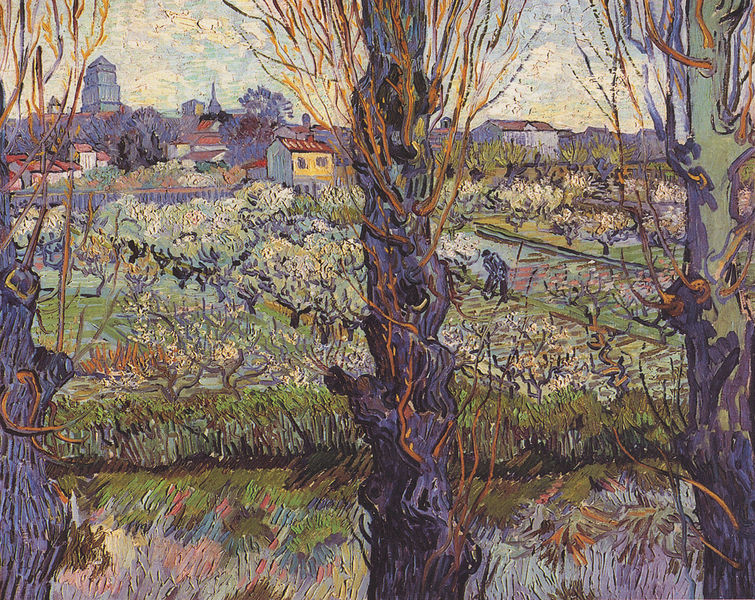
Titel: Blühender Obstgarten mit Blick auf Arles
Künstler: Vincent van Gogh
Standort: München
Institution: Neue Pinakothek
Schlagwörter: baum, blau, dunkel, gemälde, himmel, mann, schatten, wasser, weiß, wolken, baumstämme, bäume, cezanne, fluss, gelb, grün, impressionismus, kirchturm, landschaft, menschen, ocker, stadt, ufer, äste, blume, blumen, braun, bunt, fenster, frankreich, grau, hell, hintergrund, impressionisme, licht, orange, schwarz, blick, blüte, blüten, dach, gebäude, gras, haus, rot, weg, wiese, wolke, expressionismus, öl, ast, bach, baumstamm, feld, felder, gräser, horizont, häuser, kalt, nass, natur, spiegelung, stamm, vögel, weide, zweige, gewässer, kirche, pastos, sonne, wege, land, drei, pflanzen, rosa, arbeit, turm, garten, gemüse, schwung, farbig, wellen, fassade, ort, dorf, dächer, mauer, baumreihe, farbe, lila, tag, violett, linien, silhouette, van gogh, vogelperspektive, stämme, duktus, homme, jaune, vert, frühling, striche, bauer, anbau, ortschaft, stadtansicht, blühend, village, burg, gogh, weiden, türme, gelbes haus, wasserlauf, festung, blanc, pinselstrich, vincent van gogh, gefängnis, maison, chwarz, expressiv, geäst, rinde, rouge, beet, beete, gärtner, obstbäume, hain, siedlung, kühl, landwirtschaft, plantage, stadtmauer, gärten, frühjahr, fleurs, lumière, obstbaum, arbre, ciel, nature, paysage, streben, fleur, fleuve, herbes, paysan, eau, ferme, vincent, unruhig, clocher, ville, obstgarten, bleu, neue pinakothek, campagne, champ, pinakothek, maisons, oliven, toit, liniens, nuage, nuages, touche, trait, triebe, eglise, arbres, astlöcher, tronc, van, couleurs, provence, travail, chemin, herbe, violet, automne, couchant, vertical, oiseaux, traits, baumblüte, hollande, jardin, tour, arles, marais, kirschbäume, japonisme, plante, perspective, beeete, branche, kopfweiden, depression, olivier, ruten, verte, jardins, blikc, champs, route, plantes, obstblüte, vincent van, amandiers, apfelbäume, auvers, branches, epais, fume, kommatechnik, mousse, obstgärten, oliviers, peupliers, pis, platanes, pré, rejet, seine, sud, sägespur, tache, verger, beffroi, multicolore, chene, roseau, saules, vigne, roseaux, cerne, post-impressionnisme, auvers-sur-oise, googh, pommier, peinture à l'huile, empatement, végétation église, potager, pommiers, rural, riz, befroi, maraicher, frondaison, branchage, van gog, floraison, forête